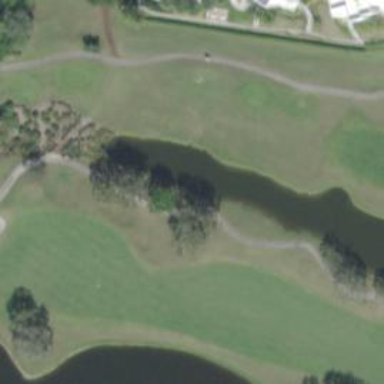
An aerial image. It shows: Service road used as golf cart path.